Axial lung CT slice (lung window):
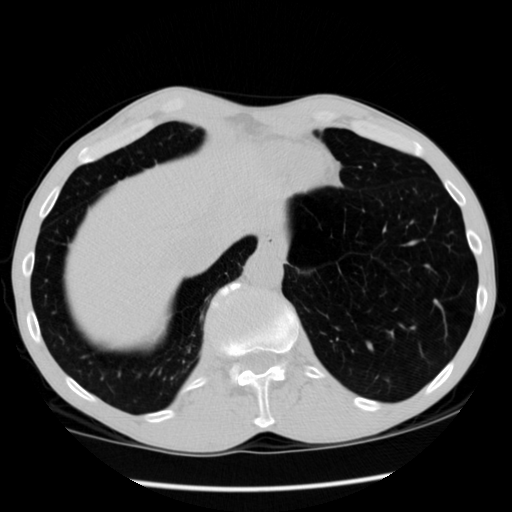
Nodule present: no